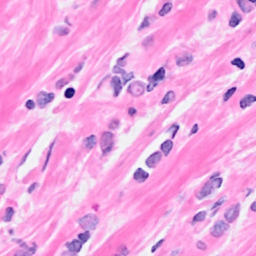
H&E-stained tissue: Breast